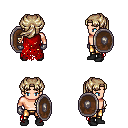
a pixel art fantasy rpg character, male body template, human, light skin, red tattered cape, gold greaves, white blonde princess hairstyle, metal gloves, black shoes, shield, four views (front, back, left, right), 2x2 character sprite sheet, small pixel art, hard edges, no anti-aliasing